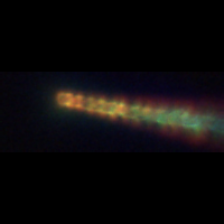
Taxon: Chaetoceros
Group: Diatoms